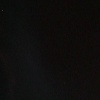
Label: space